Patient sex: M
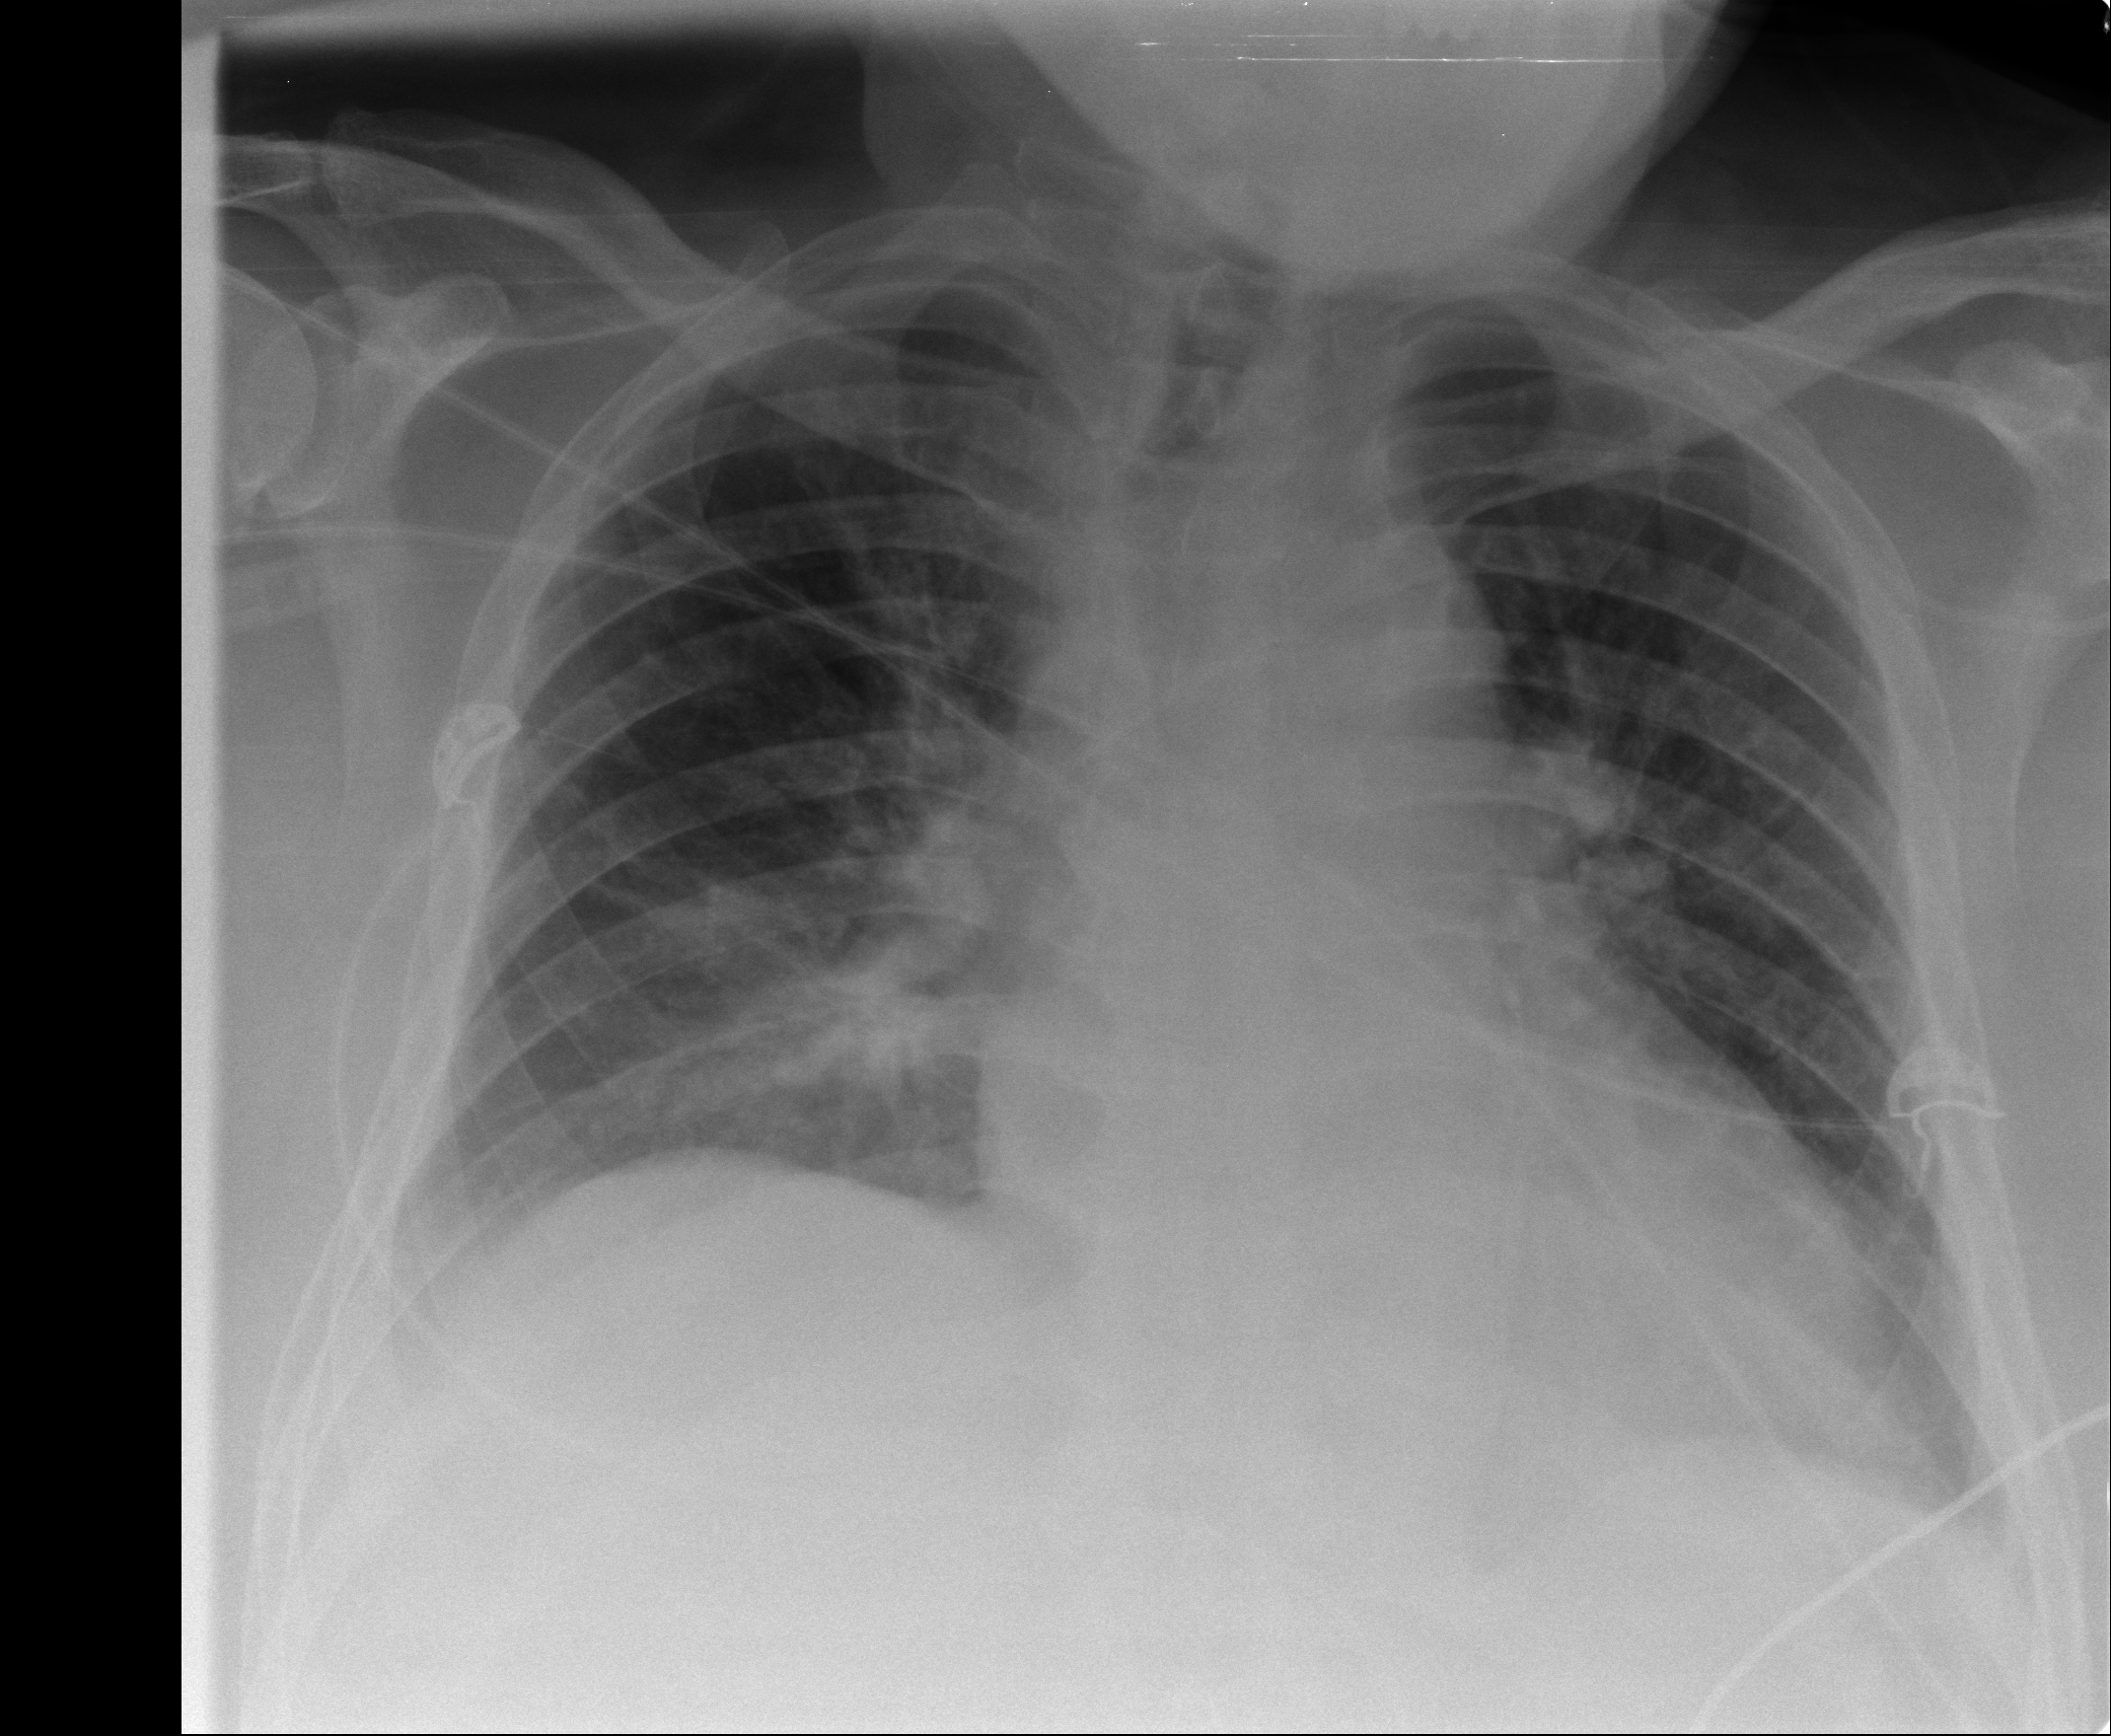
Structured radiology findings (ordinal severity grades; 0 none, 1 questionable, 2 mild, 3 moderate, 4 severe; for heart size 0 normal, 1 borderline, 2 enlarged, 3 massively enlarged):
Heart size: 2
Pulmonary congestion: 1
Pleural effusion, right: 0
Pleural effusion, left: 2
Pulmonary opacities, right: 1
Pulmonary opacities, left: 0
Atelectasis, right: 2
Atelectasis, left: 2